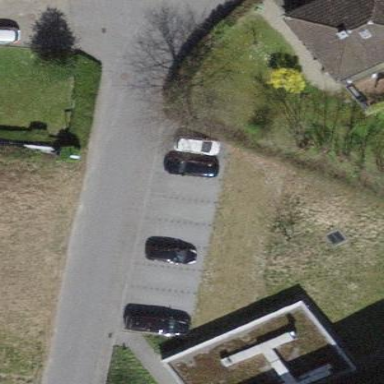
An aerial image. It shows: Street-side parking area.